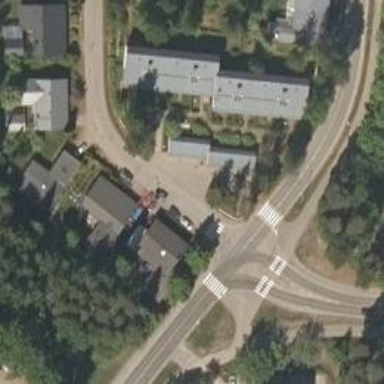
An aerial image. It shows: Zebra crossing on the road.